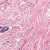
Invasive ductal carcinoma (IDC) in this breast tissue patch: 0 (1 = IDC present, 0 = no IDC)